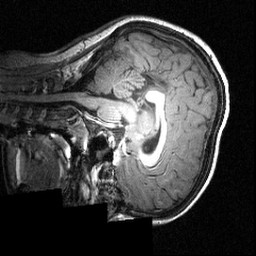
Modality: T1w
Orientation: sagittal
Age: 12
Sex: female
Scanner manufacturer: siemens
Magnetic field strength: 3.951 T
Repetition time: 1.5 s
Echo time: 0.00335 s